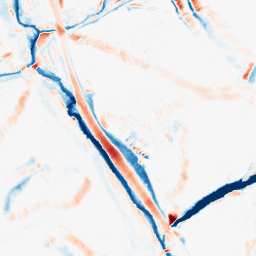
Category: morphological
Decomposition family: morphological_diamond
Decomposition parameters: operation: average
radius: 10
Upsampling method: cubic_mitchell
Upsampling parameters: scale: 8
Upsampling scale: 8